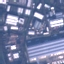
Land use / land cover class: Industrial